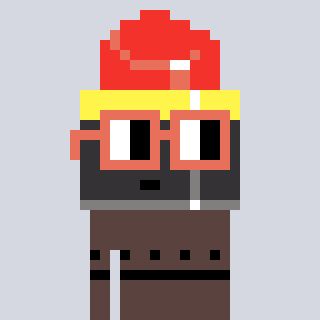
a pixel art character with square orange glasses, a lipstick-shaped head and a darkbrown-colored body on a cool background